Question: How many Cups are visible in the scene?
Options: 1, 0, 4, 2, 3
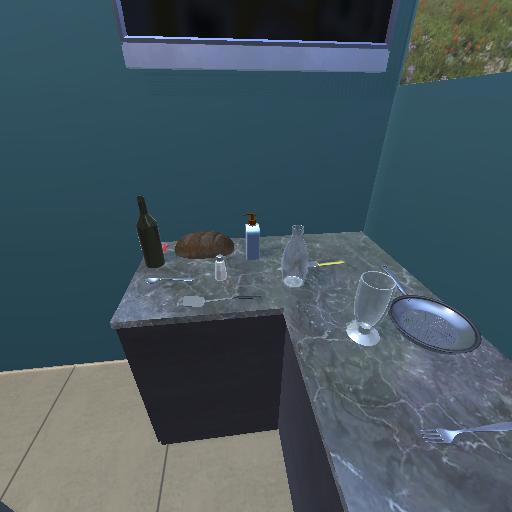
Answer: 1